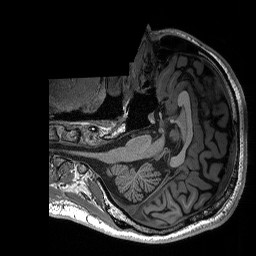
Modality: T1w
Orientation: axial
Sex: male